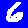
Digit: 6